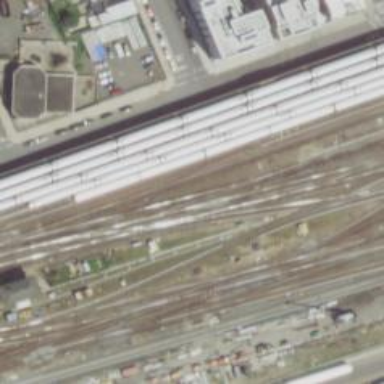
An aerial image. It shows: Railway service station.